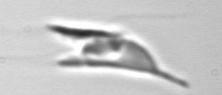
Label: Chrysochromulina_lanceolata